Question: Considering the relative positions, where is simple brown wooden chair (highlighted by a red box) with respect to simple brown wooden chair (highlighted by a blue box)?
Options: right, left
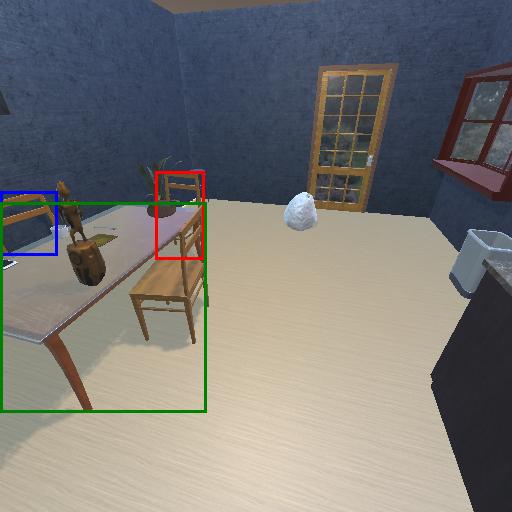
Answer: right